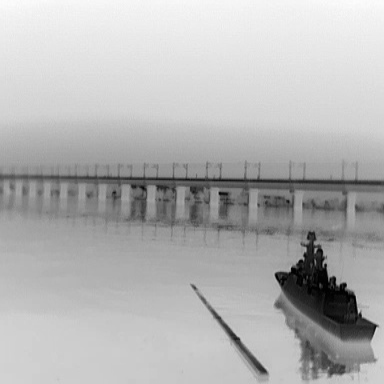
There is a warship in the infrared image.